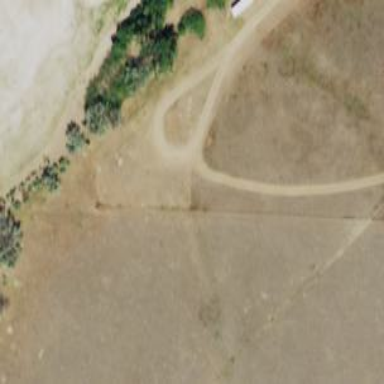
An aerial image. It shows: Track with grade3 tracktype.